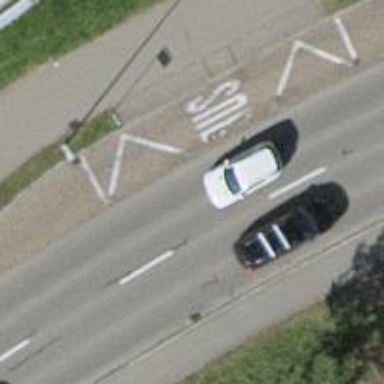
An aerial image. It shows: Bus stop with stop position for public transport.